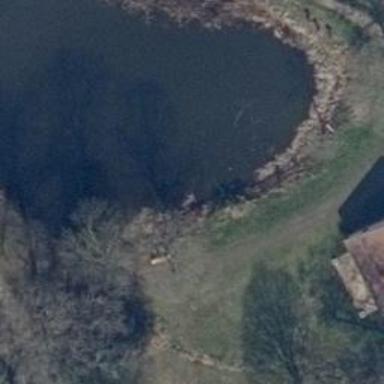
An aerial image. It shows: Serene pond surrounded by nature.